Field crop: maize
Growth stage: 2
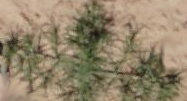
Species: salsola